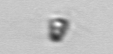
Label: Pyramimonas